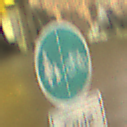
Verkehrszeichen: GetrennterRadUndGehwegRadwegRechts
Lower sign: HinweisDurchVerbaleAngabe2
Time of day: Night
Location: Outdoor (Urban)
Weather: PartlyCloudy
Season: NotSpecified
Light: Artificial